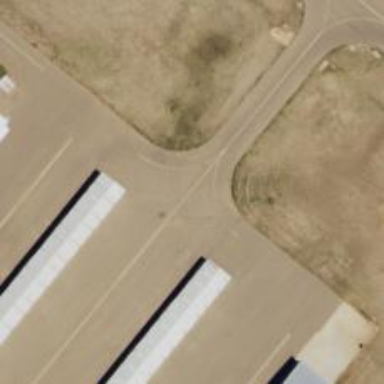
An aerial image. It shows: View of taxiway at the airport.